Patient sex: F
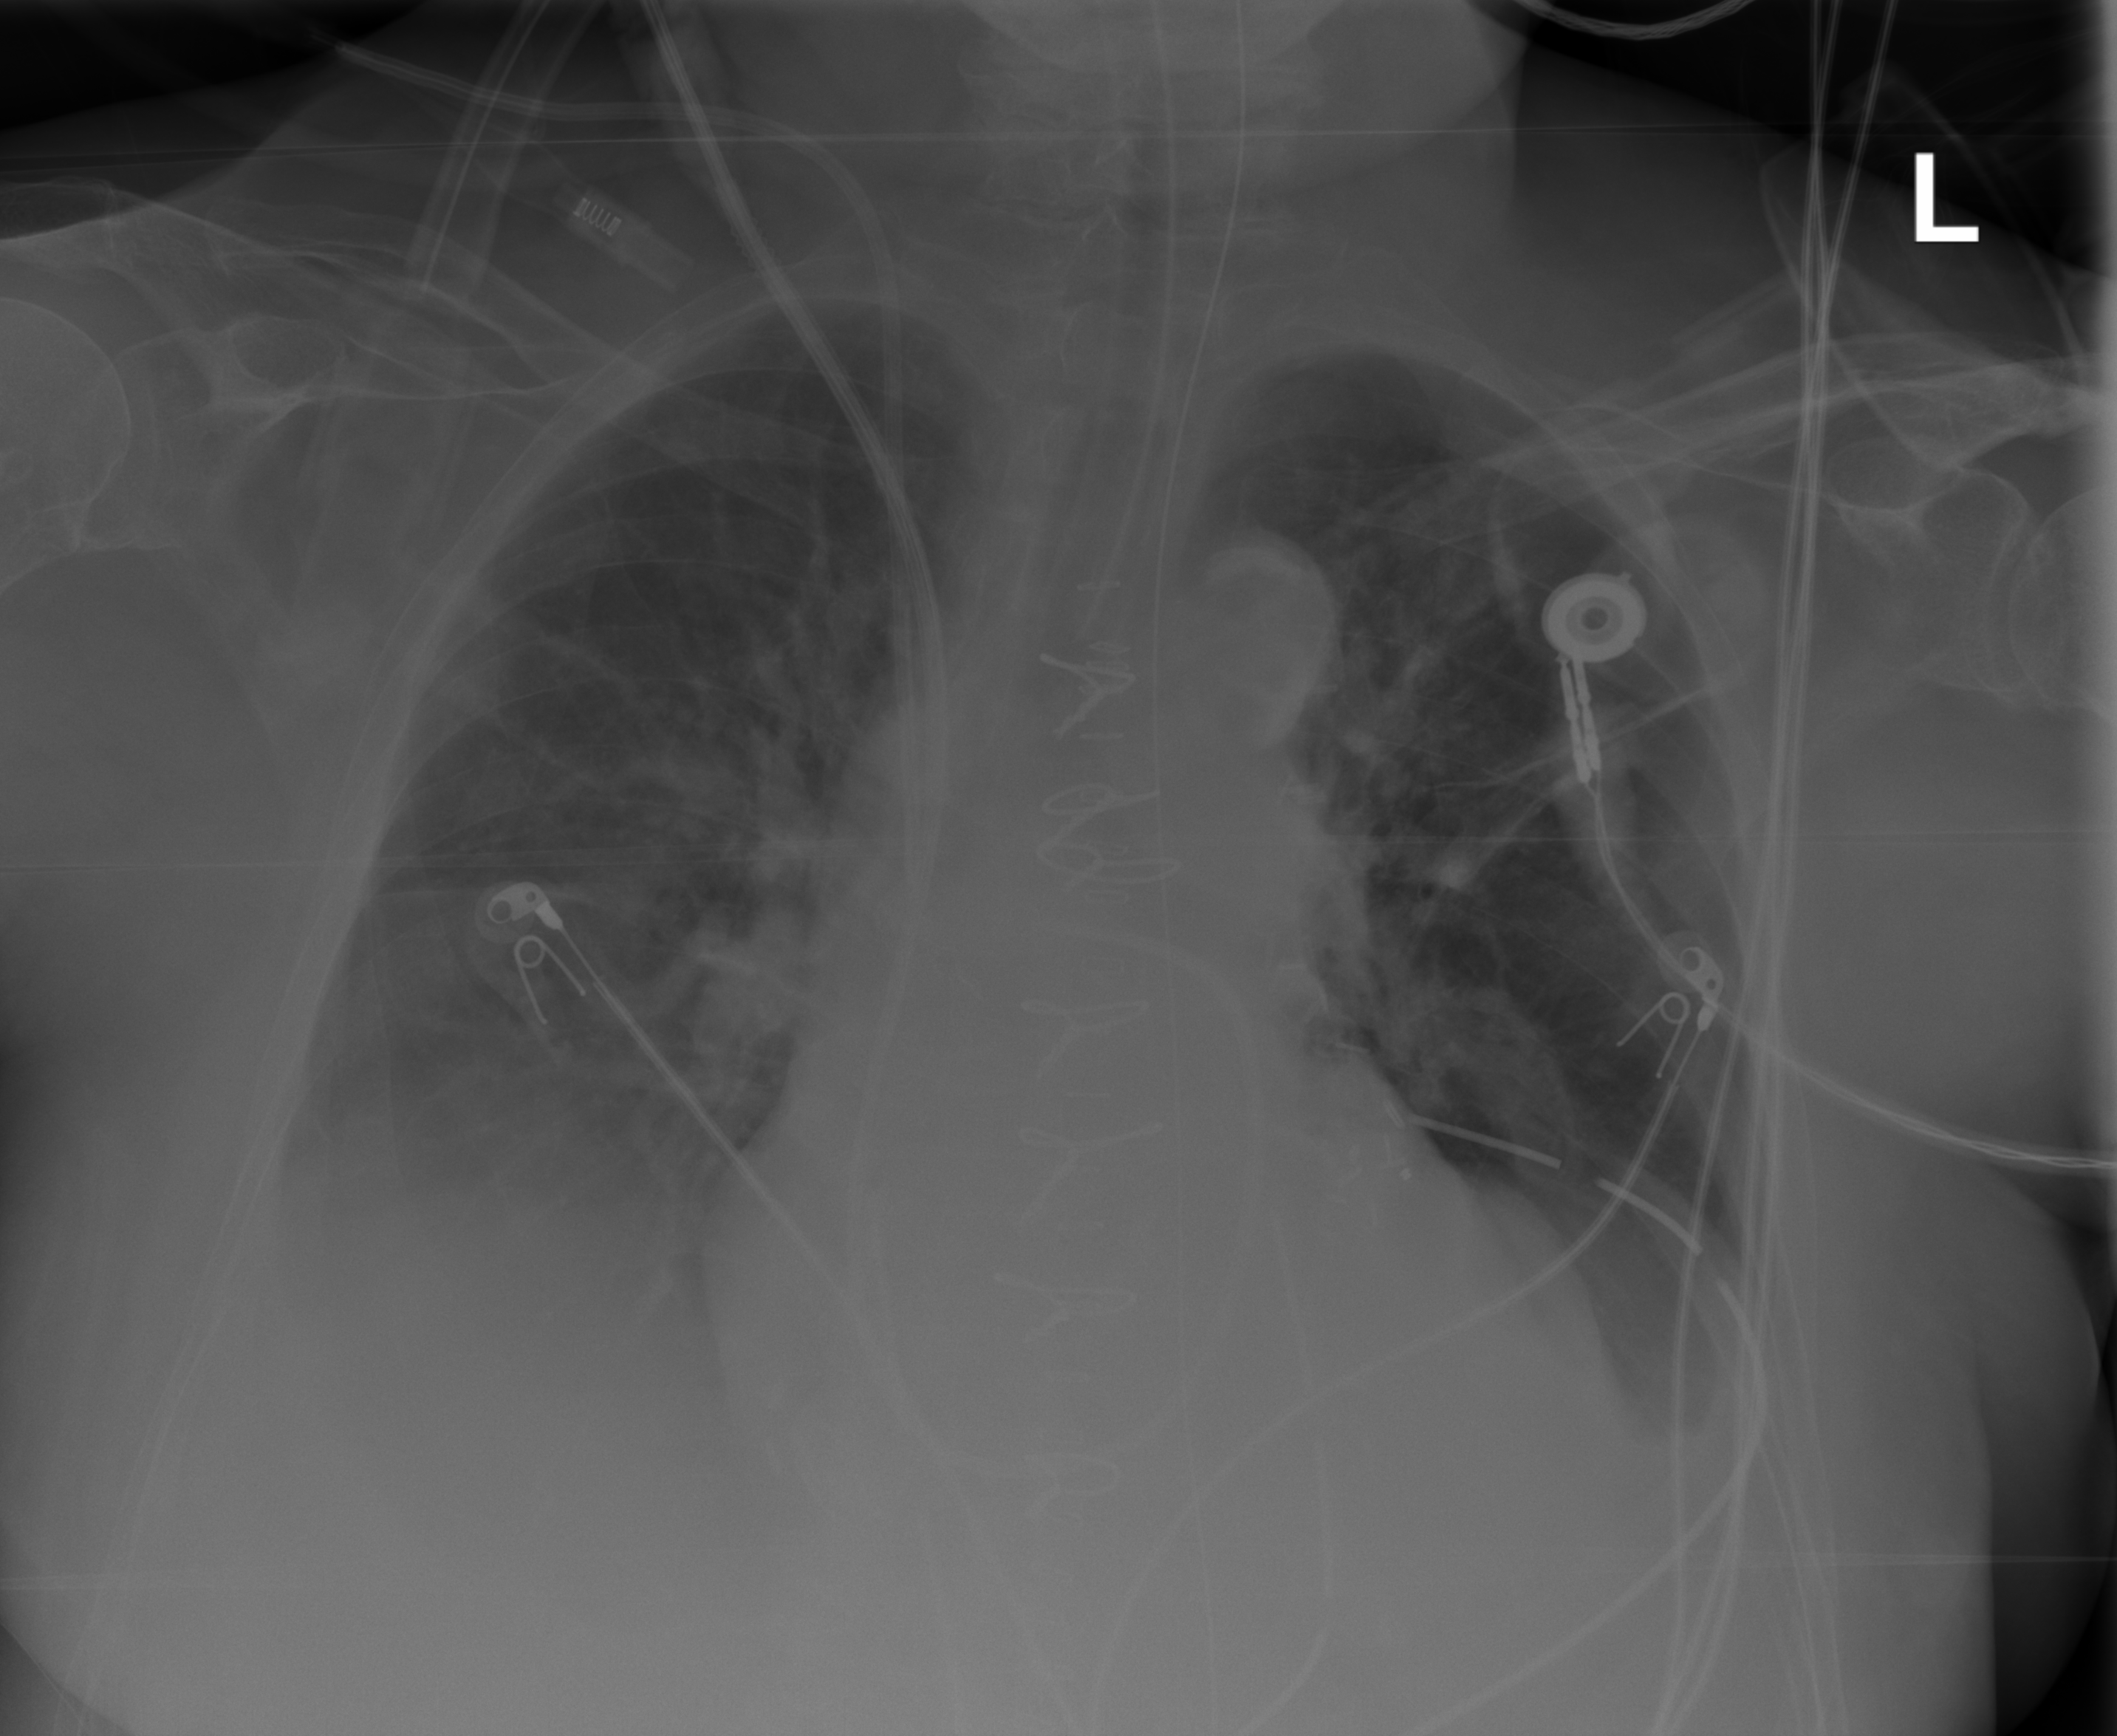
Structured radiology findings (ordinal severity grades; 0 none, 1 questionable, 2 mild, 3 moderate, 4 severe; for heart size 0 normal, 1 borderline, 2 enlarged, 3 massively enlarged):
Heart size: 2
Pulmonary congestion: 0
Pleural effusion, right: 3
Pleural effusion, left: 2
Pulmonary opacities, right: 0
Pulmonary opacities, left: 0
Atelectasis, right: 2
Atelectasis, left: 2